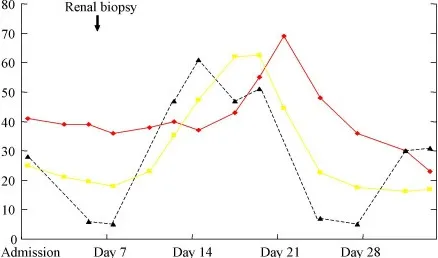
Clinical course. PCG; penicillin G, ABPC; ampicillin, IPM; imipenem.
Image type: pathology (immunostaining)